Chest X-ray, AP view. Patient: 58 years old, sex F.
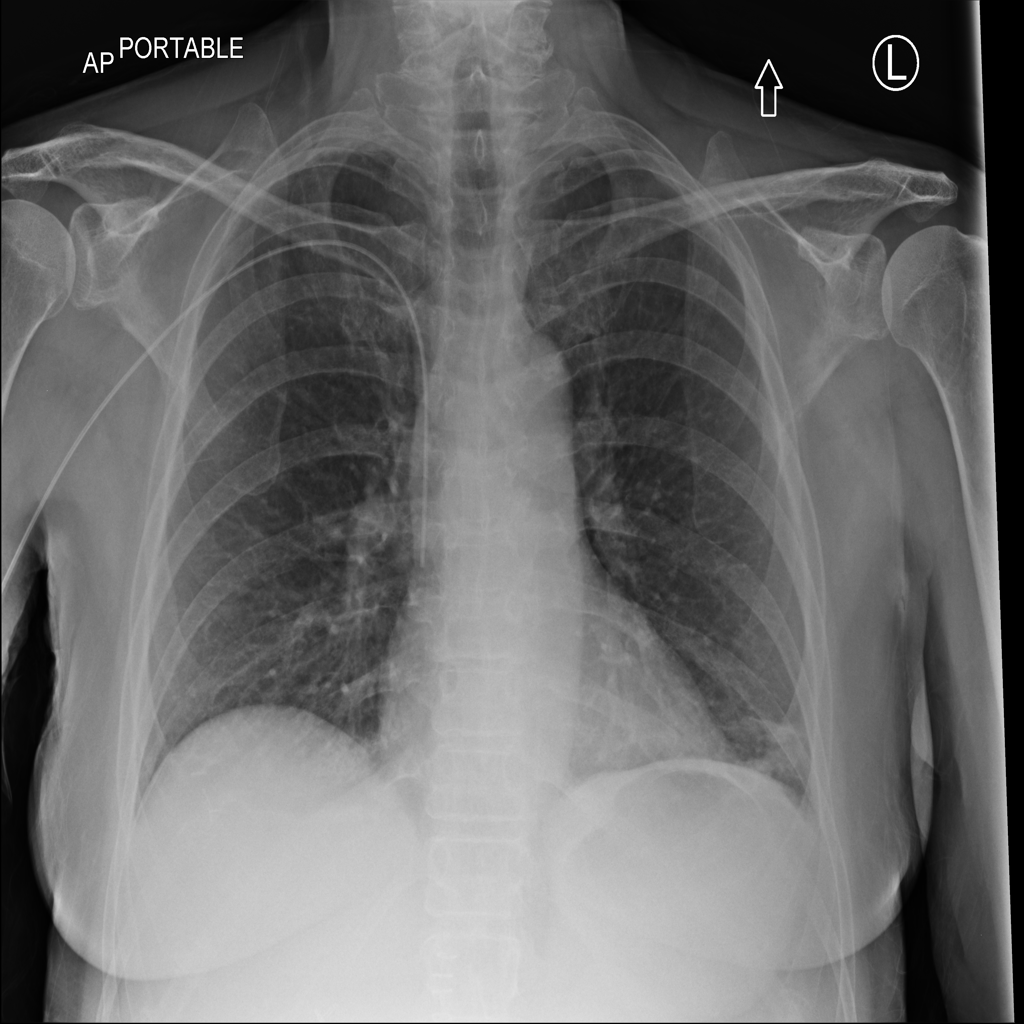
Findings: No Finding